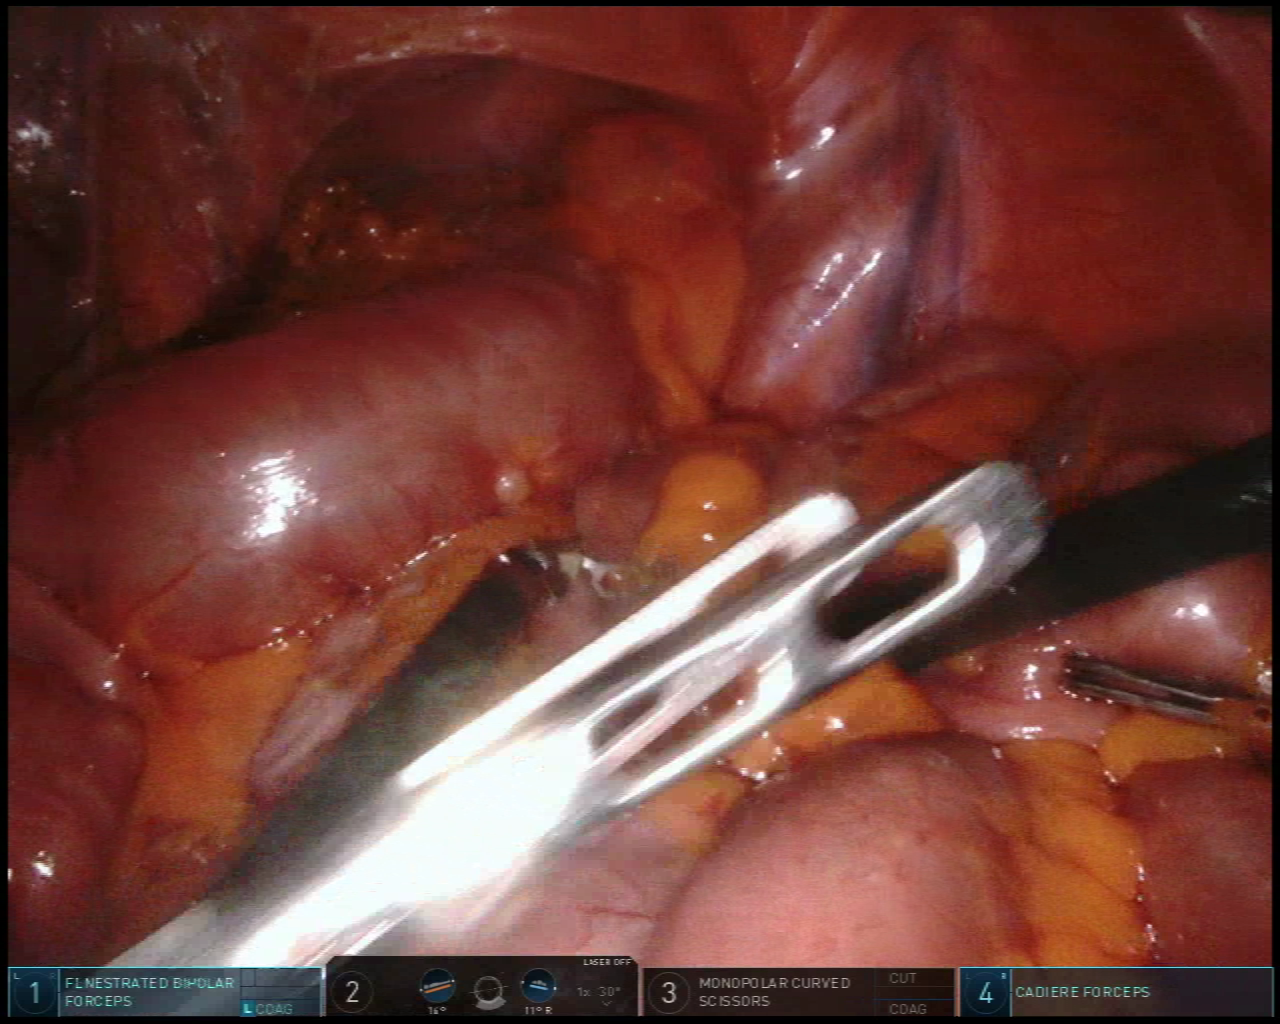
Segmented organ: small_intestine
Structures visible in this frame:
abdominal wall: yes
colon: yes
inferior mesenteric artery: no
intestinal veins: no
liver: no
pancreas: no
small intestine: yes
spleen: no
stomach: no
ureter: no
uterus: no
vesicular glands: no